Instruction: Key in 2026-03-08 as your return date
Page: home
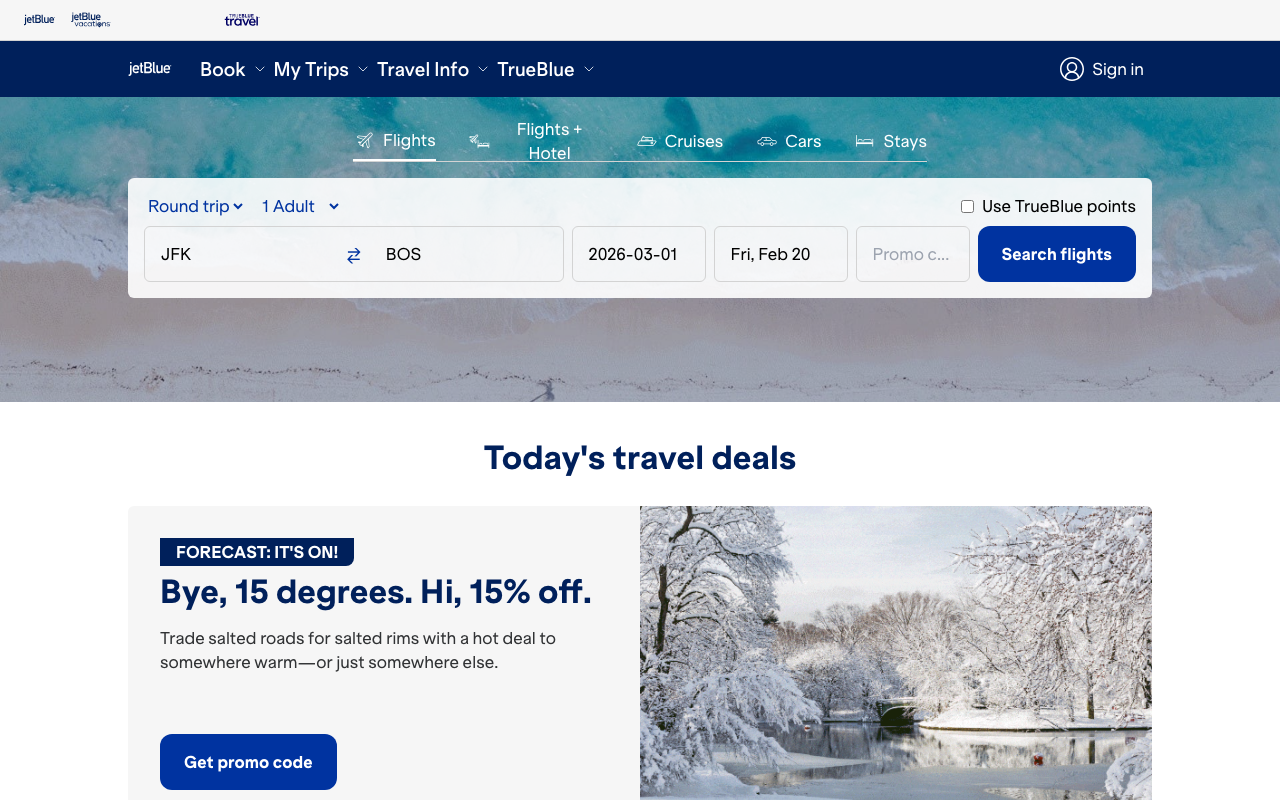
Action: type